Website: walmart
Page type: payment
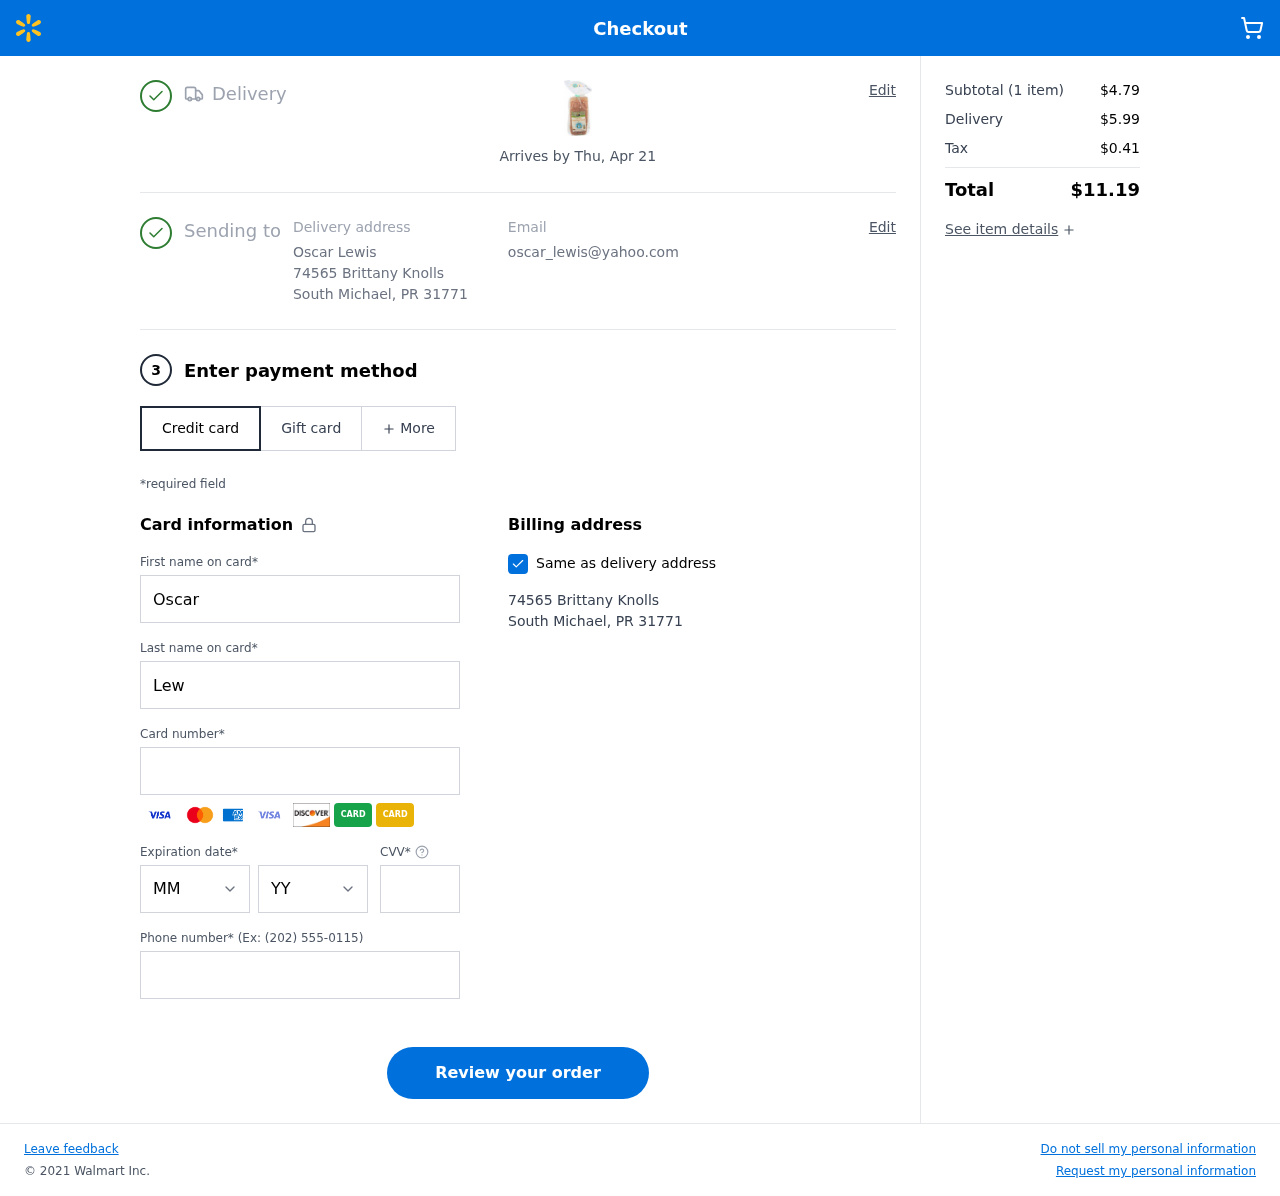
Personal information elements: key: PII_CARD_CVV
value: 763
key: PII_CARD_EXPIRY_MONTH
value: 04
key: PII_CARD_EXPIRY_YEAR
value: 28
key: PII_CARD_NUMBER
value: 4153 4837 4233 6626
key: PII_CITY
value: South Michael
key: PII_EMAIL
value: oscar_lewis@yahoo.com
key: PII_FIRSTNAME
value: Oscar
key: PII_FULLNAME
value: Oscar Lewis
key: PII_LASTNAME
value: Lewis
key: PII_PHONE
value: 8689889732
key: PII_POSTCODE
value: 31771
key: PII_STATE_ABBR
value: PR
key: PII_STREET
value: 74565 Brittany Knolls
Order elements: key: ORDER_DELIVERY_DATE
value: Arrives by Thu, Apr 21
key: ORDER_NUM_ITEMS
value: (1 item)
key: ORDER_SUBTOTAL
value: $4.79
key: ORDER_SHIPPING_COST
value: $5.99
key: ORDER_TAX
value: $0.41
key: ORDER_TOTAL
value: $11.19